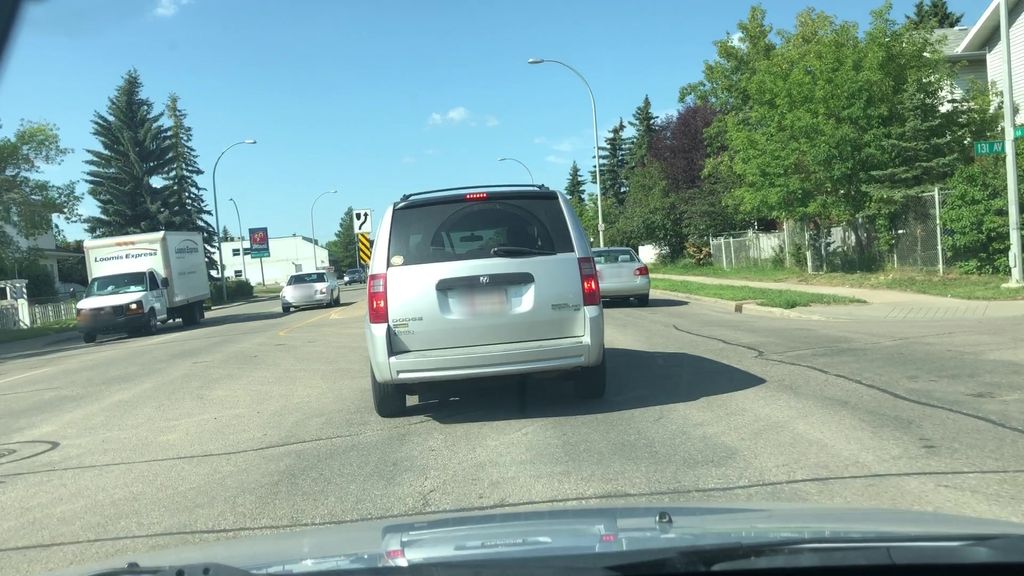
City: edmonton